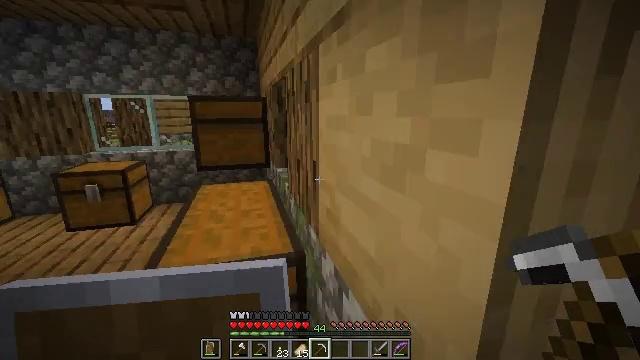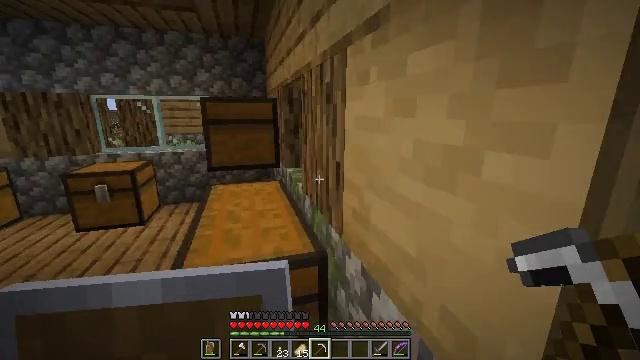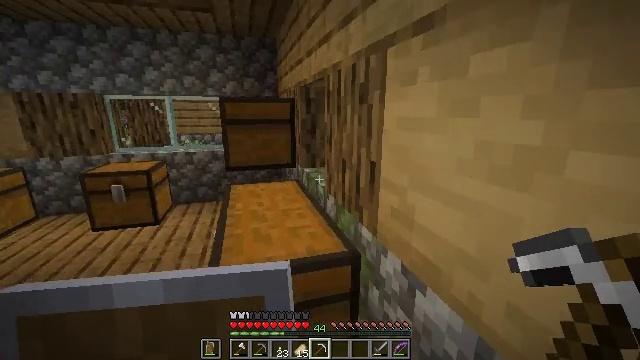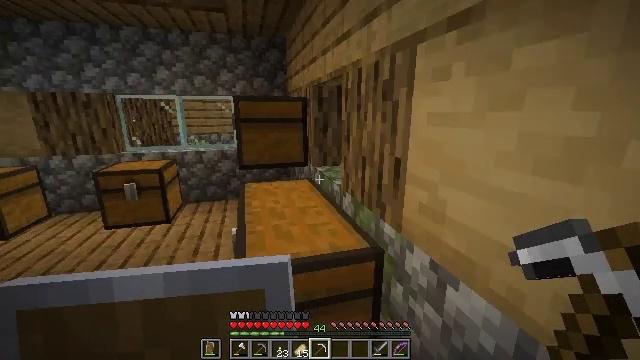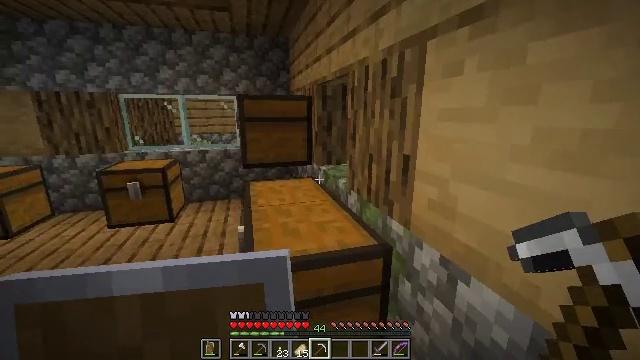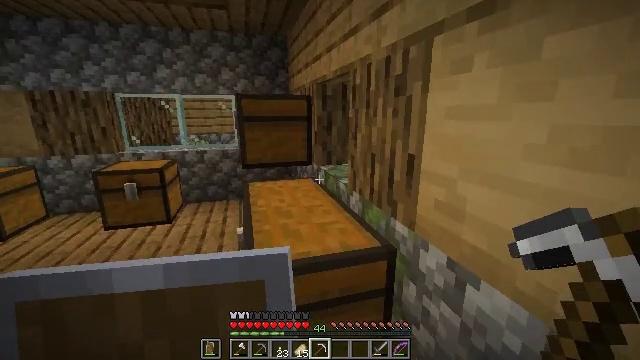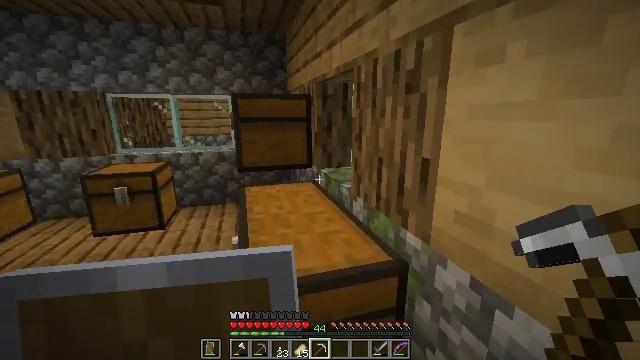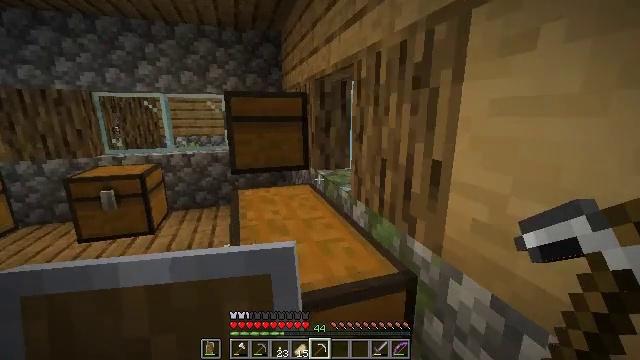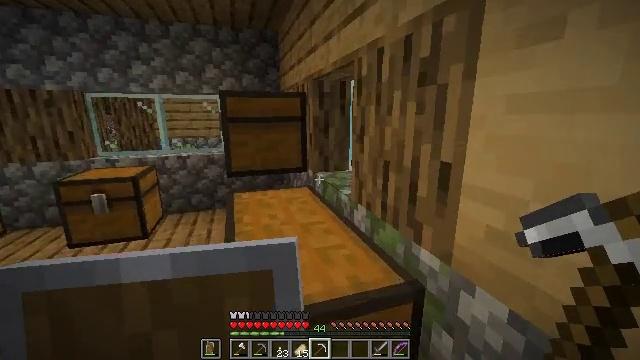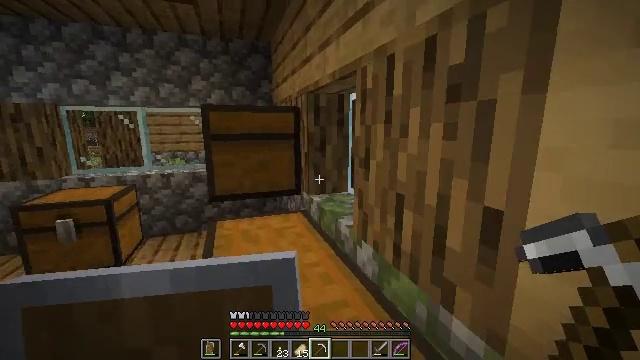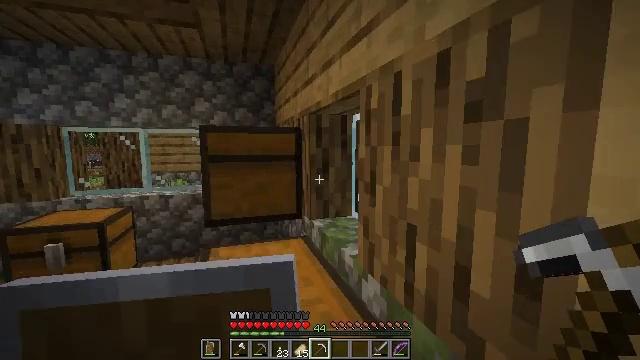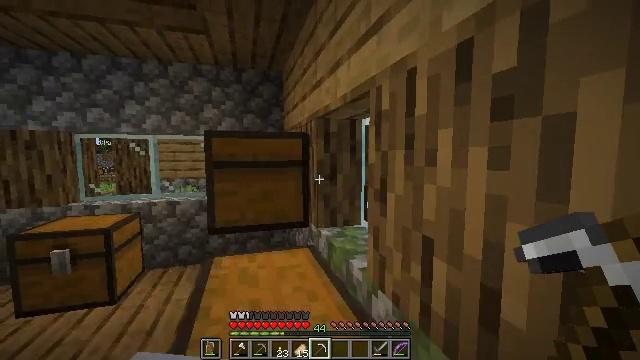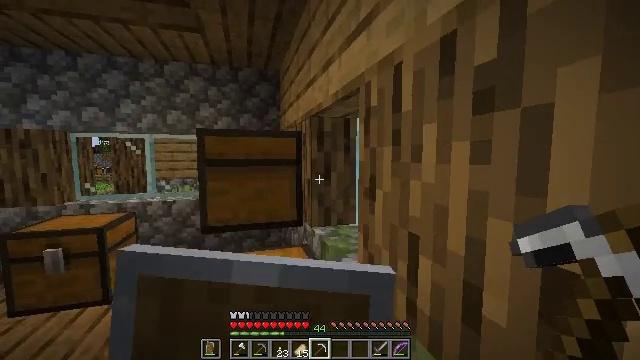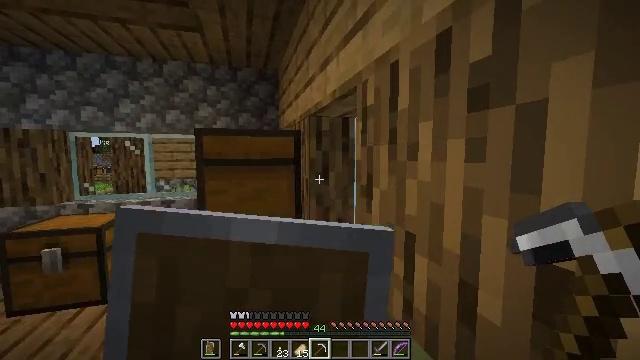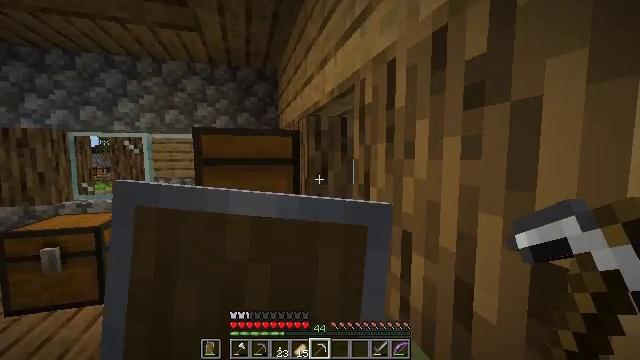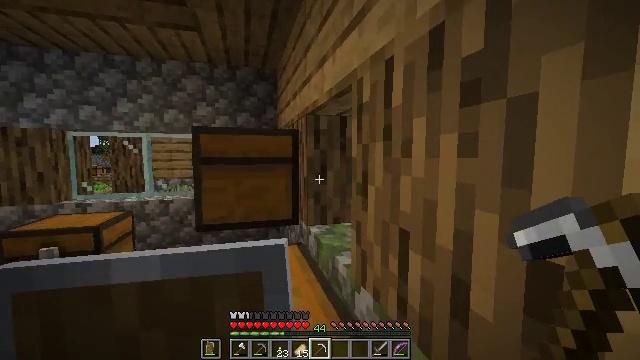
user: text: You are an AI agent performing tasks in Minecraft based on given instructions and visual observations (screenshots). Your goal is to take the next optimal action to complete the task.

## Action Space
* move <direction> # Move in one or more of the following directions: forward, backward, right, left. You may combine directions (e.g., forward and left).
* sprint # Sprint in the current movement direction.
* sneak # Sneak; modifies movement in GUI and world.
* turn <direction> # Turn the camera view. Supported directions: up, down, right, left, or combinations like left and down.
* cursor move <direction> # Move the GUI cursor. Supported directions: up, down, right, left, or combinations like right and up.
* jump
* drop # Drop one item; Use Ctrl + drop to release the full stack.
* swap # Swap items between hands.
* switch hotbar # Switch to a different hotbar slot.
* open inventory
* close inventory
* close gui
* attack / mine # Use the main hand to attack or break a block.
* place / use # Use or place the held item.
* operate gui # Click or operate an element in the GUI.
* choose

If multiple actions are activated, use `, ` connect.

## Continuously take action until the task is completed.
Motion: motion action
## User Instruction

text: Collect the spawner block.
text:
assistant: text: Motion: move left
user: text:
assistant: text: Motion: no_op
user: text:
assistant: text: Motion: no_op
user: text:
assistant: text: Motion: no_op
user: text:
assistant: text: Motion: move forward
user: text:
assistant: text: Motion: move forward
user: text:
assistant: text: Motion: move forward
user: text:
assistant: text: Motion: move forward
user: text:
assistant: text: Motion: move forward, turn right and up
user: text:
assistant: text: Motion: move forward, turn up
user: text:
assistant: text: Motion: turn left and up, use / place
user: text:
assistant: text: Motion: use / place
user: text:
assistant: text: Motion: use / place
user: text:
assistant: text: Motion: use / place
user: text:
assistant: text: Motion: no_op
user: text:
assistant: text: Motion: no_op
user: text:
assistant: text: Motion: no_op
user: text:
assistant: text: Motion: turn left
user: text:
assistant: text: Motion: turn left
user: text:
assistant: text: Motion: use / place
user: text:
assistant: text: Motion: use / place
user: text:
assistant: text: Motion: use / place
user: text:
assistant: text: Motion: use / place
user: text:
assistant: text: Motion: no_op
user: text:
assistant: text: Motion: no_op
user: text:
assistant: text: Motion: no_op
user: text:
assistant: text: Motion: no_op
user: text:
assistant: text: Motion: no_op
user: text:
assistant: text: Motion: no_op
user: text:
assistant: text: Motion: no_op